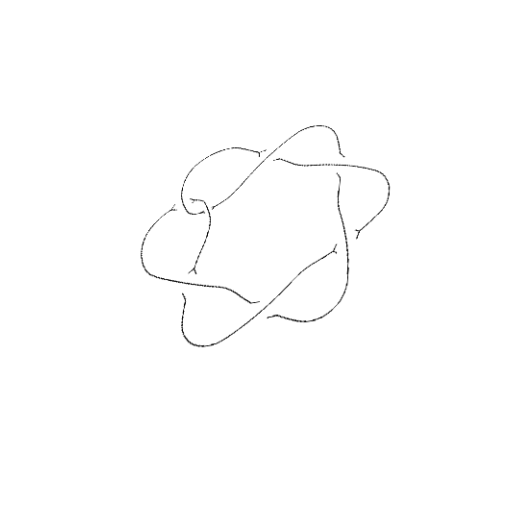
Crossing number: 7